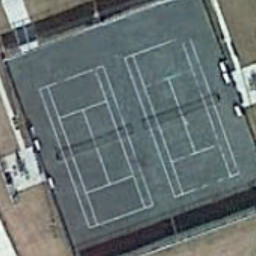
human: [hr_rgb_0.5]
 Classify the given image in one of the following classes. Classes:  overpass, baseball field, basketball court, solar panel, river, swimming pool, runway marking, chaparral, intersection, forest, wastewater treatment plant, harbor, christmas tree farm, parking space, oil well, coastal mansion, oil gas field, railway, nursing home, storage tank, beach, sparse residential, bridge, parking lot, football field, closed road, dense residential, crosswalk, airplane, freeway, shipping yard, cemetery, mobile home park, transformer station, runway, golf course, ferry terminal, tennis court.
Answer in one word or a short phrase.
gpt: tennis court